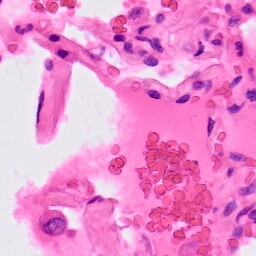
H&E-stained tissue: Lung